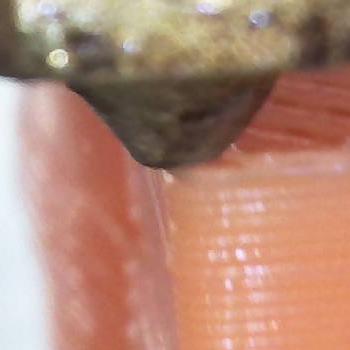
Flow rate: 33%